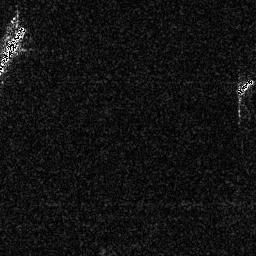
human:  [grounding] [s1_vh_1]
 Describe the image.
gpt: In the satellite image, there is  <ref>1 medium ship </ref> <box>[[0, 9, 9, 28, 0]]</box> located at top left,  <ref>1 small ship </ref> <box>[[92, 30, 98, 36, 0]]</box> located at right.